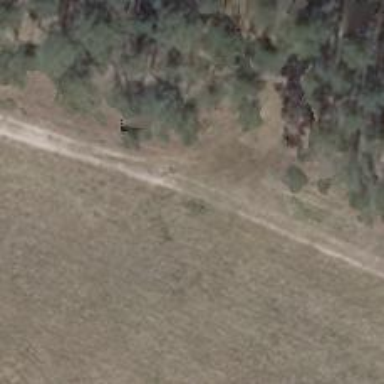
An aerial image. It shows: Grassy track road with grade 4 track type.